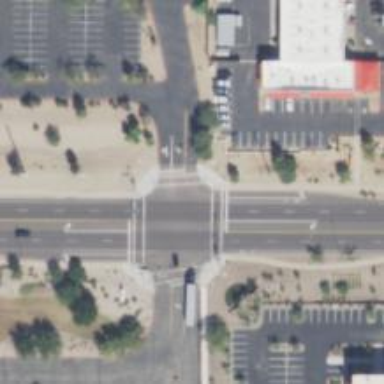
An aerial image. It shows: Solid stop line on the road marking.